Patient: sex F, age 63
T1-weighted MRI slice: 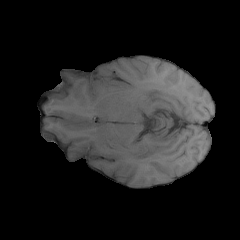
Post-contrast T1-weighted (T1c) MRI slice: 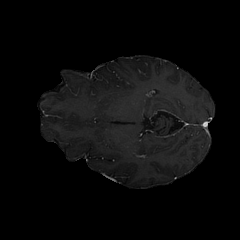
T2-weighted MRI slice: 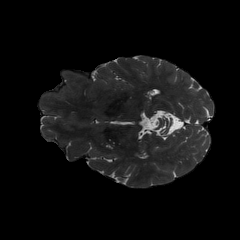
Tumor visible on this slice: no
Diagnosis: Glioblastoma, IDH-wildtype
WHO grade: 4